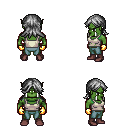
a pixel art fantasy rpg character, male body template, orc, green skin, white pirate shirt, teal pants, gray loose hair, gold gloves, maroon shoes, four views (front, back, left, right), 2x2 character sprite sheet, small pixel art, hard edges, no anti-aliasing